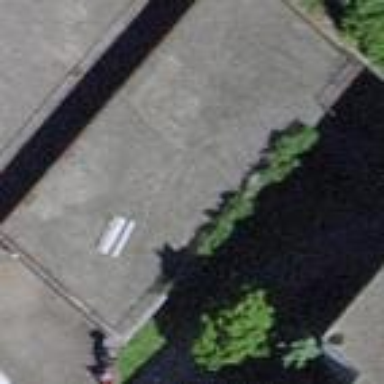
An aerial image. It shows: Garage building.